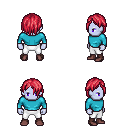
a pixel art fantasy rpg character, male body template, dark elf, purple skin, teal long-sleeve shirt, white pants, ruby red bangs hairstyle, maroon shoes, four views (front, back, left, right), 2x2 character sprite sheet, small pixel art, hard edges, no anti-aliasing